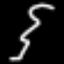
Label: squiggle